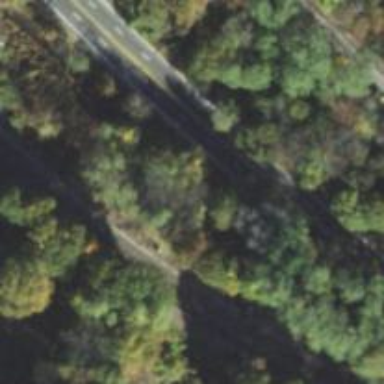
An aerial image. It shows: Abandoned railway spur.